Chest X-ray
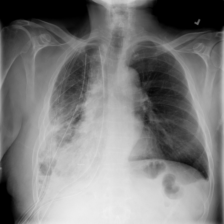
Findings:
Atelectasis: negative
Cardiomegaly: negative
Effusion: positive
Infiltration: positive
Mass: negative
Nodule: negative
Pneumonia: negative
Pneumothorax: negative
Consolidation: negative
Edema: negative
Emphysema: negative
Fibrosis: negative
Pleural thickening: negative
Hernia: negative